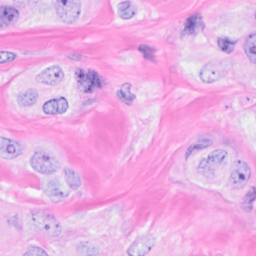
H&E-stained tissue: Breast